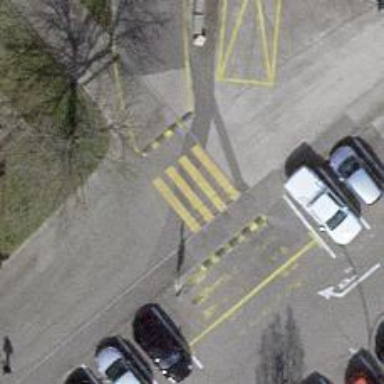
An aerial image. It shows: Zebra crossing on the road.